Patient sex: M
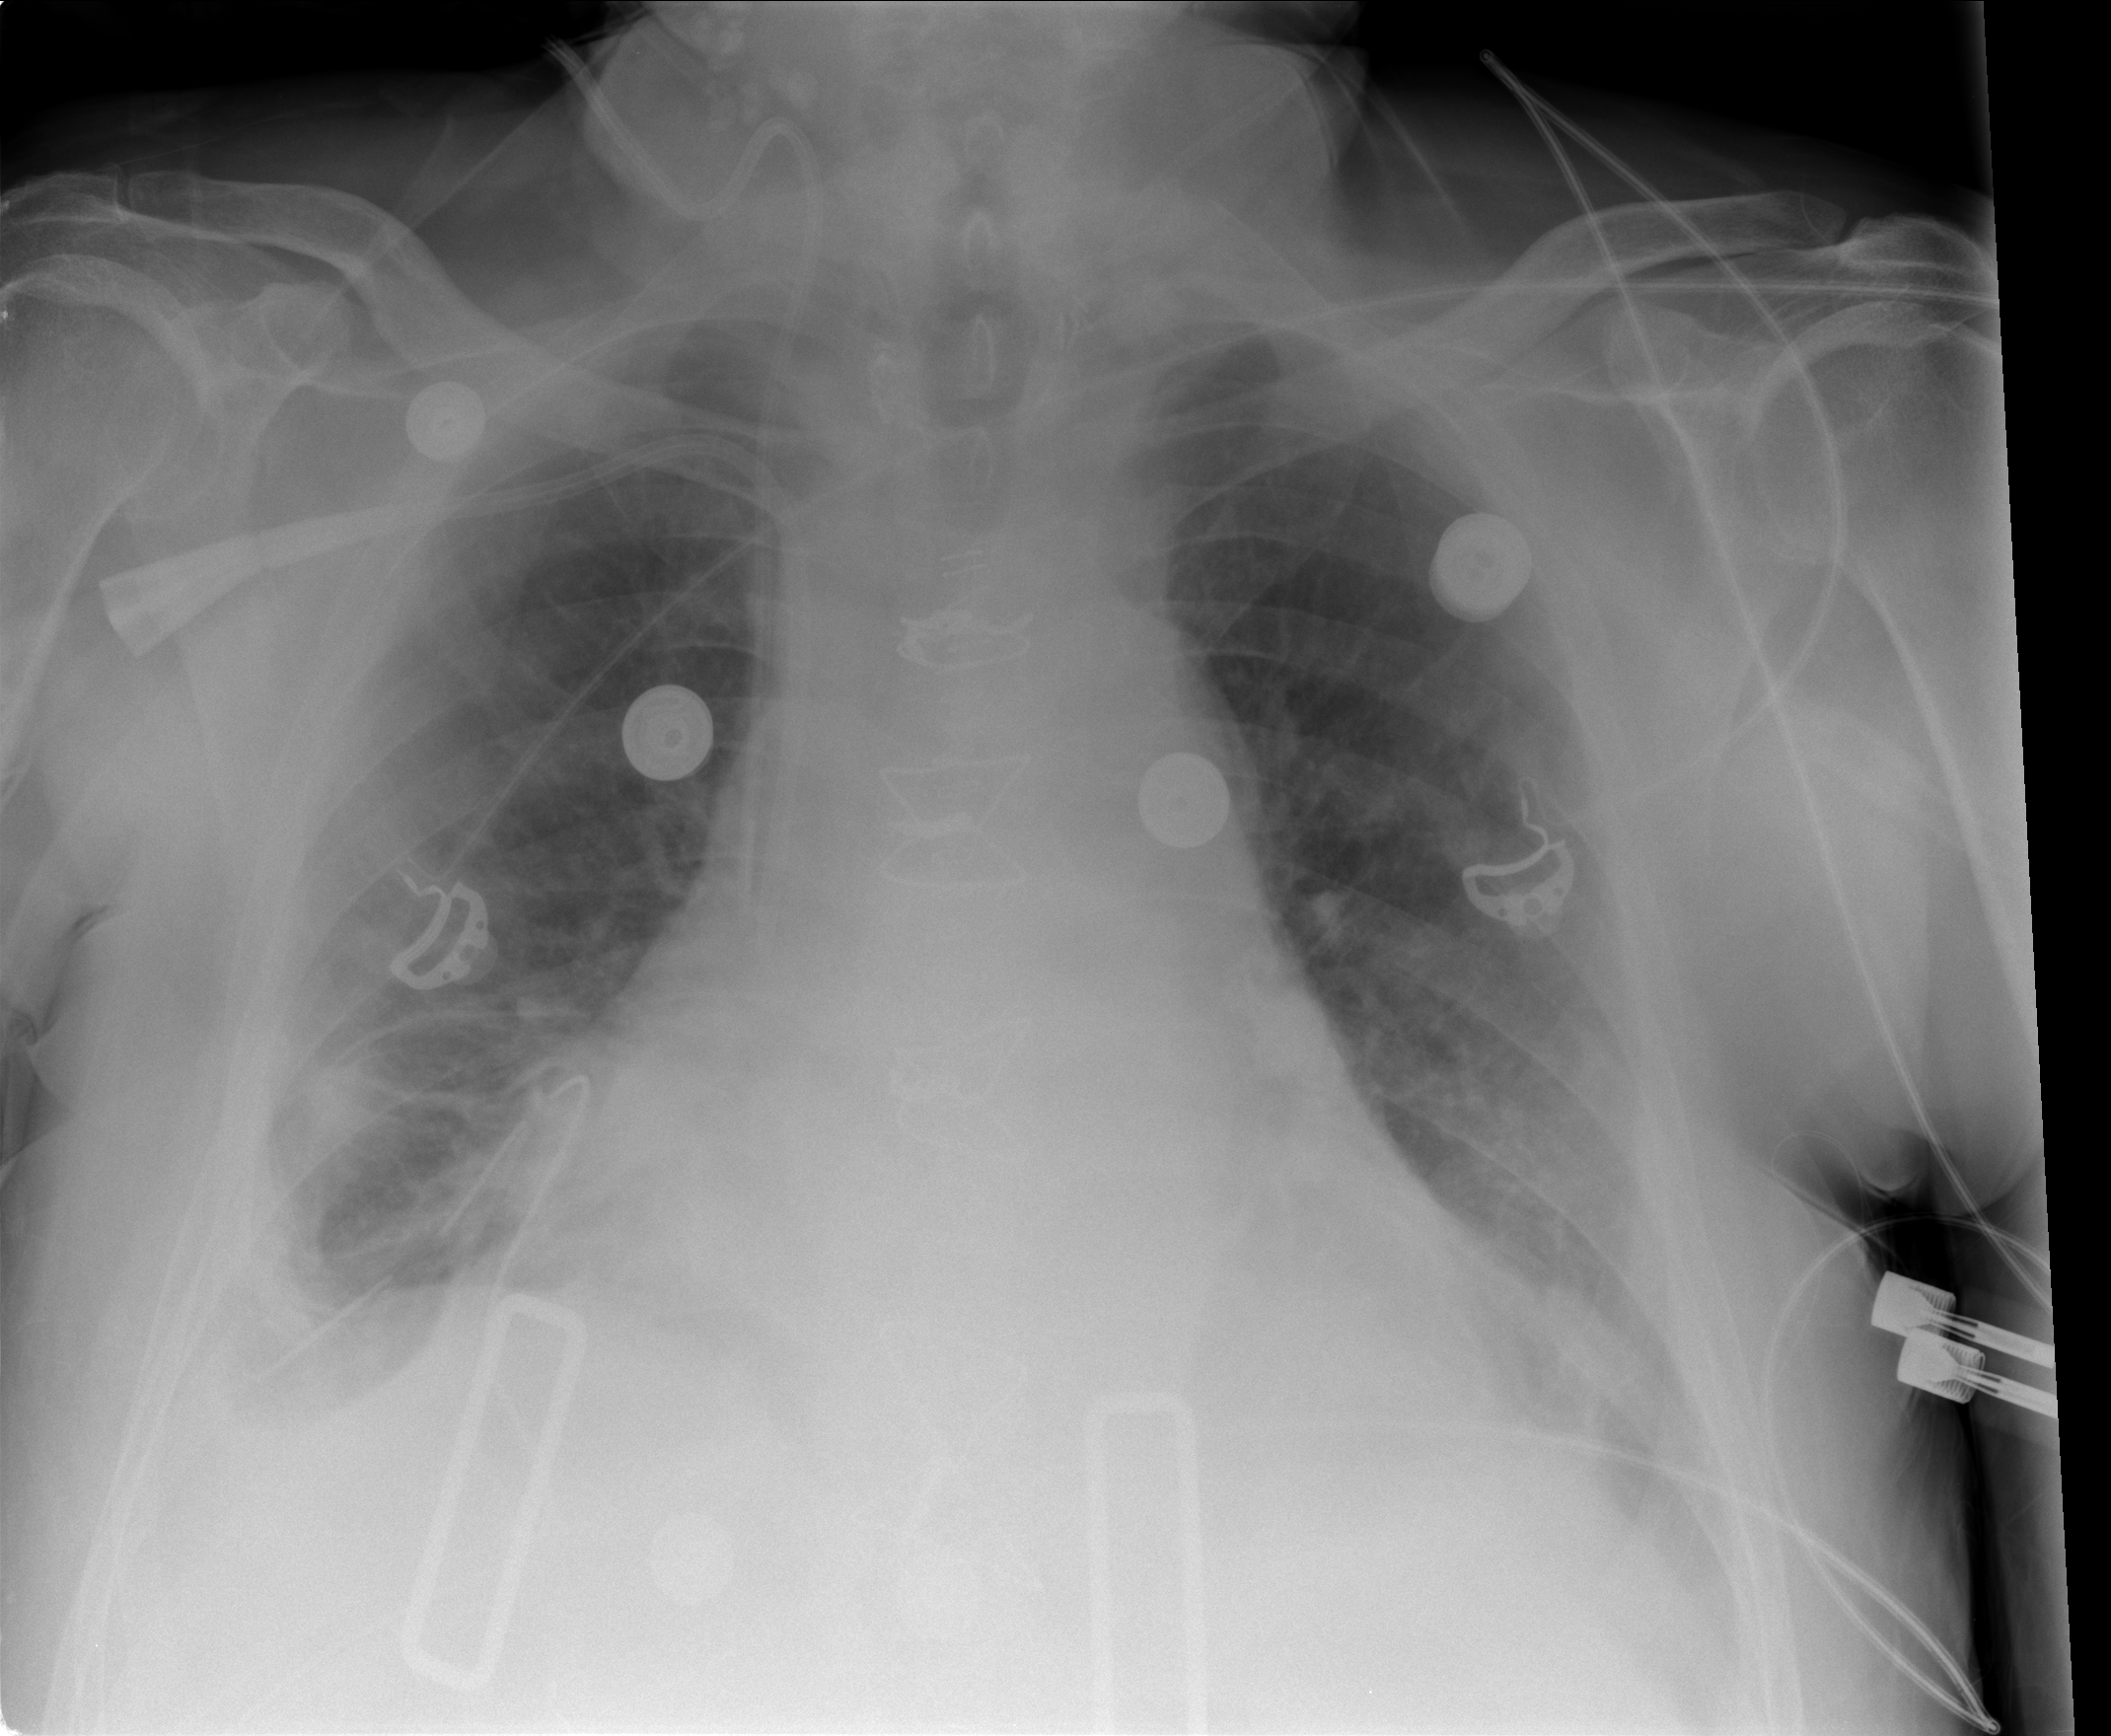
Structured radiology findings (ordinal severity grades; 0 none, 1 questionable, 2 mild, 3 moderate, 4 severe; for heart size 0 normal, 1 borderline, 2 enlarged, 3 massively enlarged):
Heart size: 3
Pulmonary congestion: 2
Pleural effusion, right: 2
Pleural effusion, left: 2
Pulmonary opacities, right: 2
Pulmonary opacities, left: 2
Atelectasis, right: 2
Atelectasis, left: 2